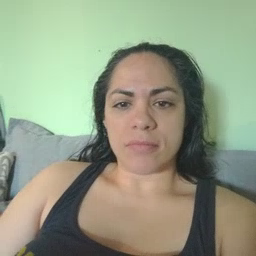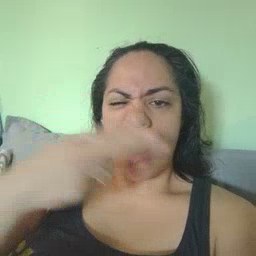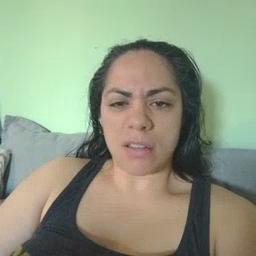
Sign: cut